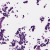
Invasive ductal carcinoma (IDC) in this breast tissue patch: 1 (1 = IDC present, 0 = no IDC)